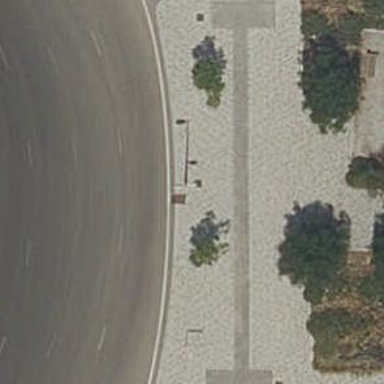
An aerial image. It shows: Footway.